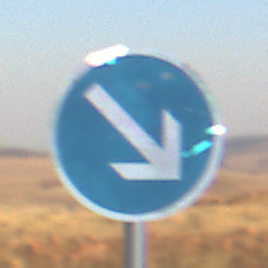
Verkehrszeichen: VorgeschriebeneVorbeifahrtRechts
Umgebung: Outdoor, Nature
Tageszeit: MorningAfternoon
Wetter: Clear
Licht: Natural
Jahreszeit: NotSpecified
Kontrast: HighContrast